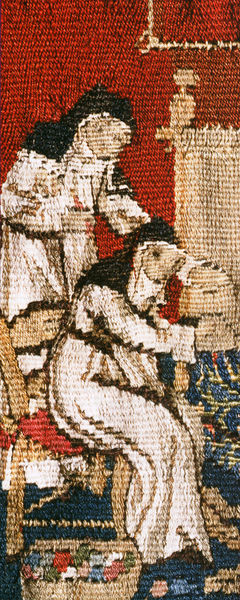
Titel: Passionsteppich aus dem Dominikanerinnenkloster Heilig Grab in Bamberg
Institution: Bamberg, Diözesanmuseum
Schlagwörter: blau, frauen, sitzen, braun, bunt, stuhl, rot, beige, teppich, stoff, zwei, blue, chair, cushion, red, white, women, black, dress, green, sit, woman, gobelin, handarbeit, wolle, bett, korb, pink, rug, sewing, tapestry, brown, schwestern, handwerk, textil, frame, gewebt, weben, leaning, weberei, webstuhl, basket, detail, länglich, knäuel, nonnen, gowns, work, tan, needle, concentration, whit, nuns, knitting, thread, shuttle, nun, woen, neddle, habit, stitch, yarn, weaving, loom, whitw, crpet, soven, fiber